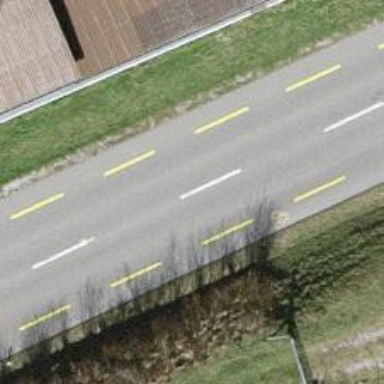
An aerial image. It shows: Secondary road with dedicated cycle lane.